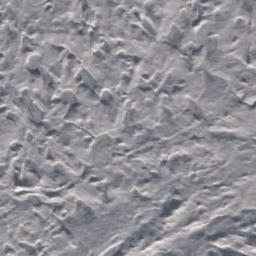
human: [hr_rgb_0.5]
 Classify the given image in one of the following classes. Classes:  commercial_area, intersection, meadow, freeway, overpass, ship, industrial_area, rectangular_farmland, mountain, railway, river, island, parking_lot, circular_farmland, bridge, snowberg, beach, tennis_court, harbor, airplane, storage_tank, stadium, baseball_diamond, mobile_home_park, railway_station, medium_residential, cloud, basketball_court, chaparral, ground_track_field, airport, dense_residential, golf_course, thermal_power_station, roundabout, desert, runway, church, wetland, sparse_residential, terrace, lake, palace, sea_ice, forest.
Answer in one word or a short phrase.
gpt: sea_ice